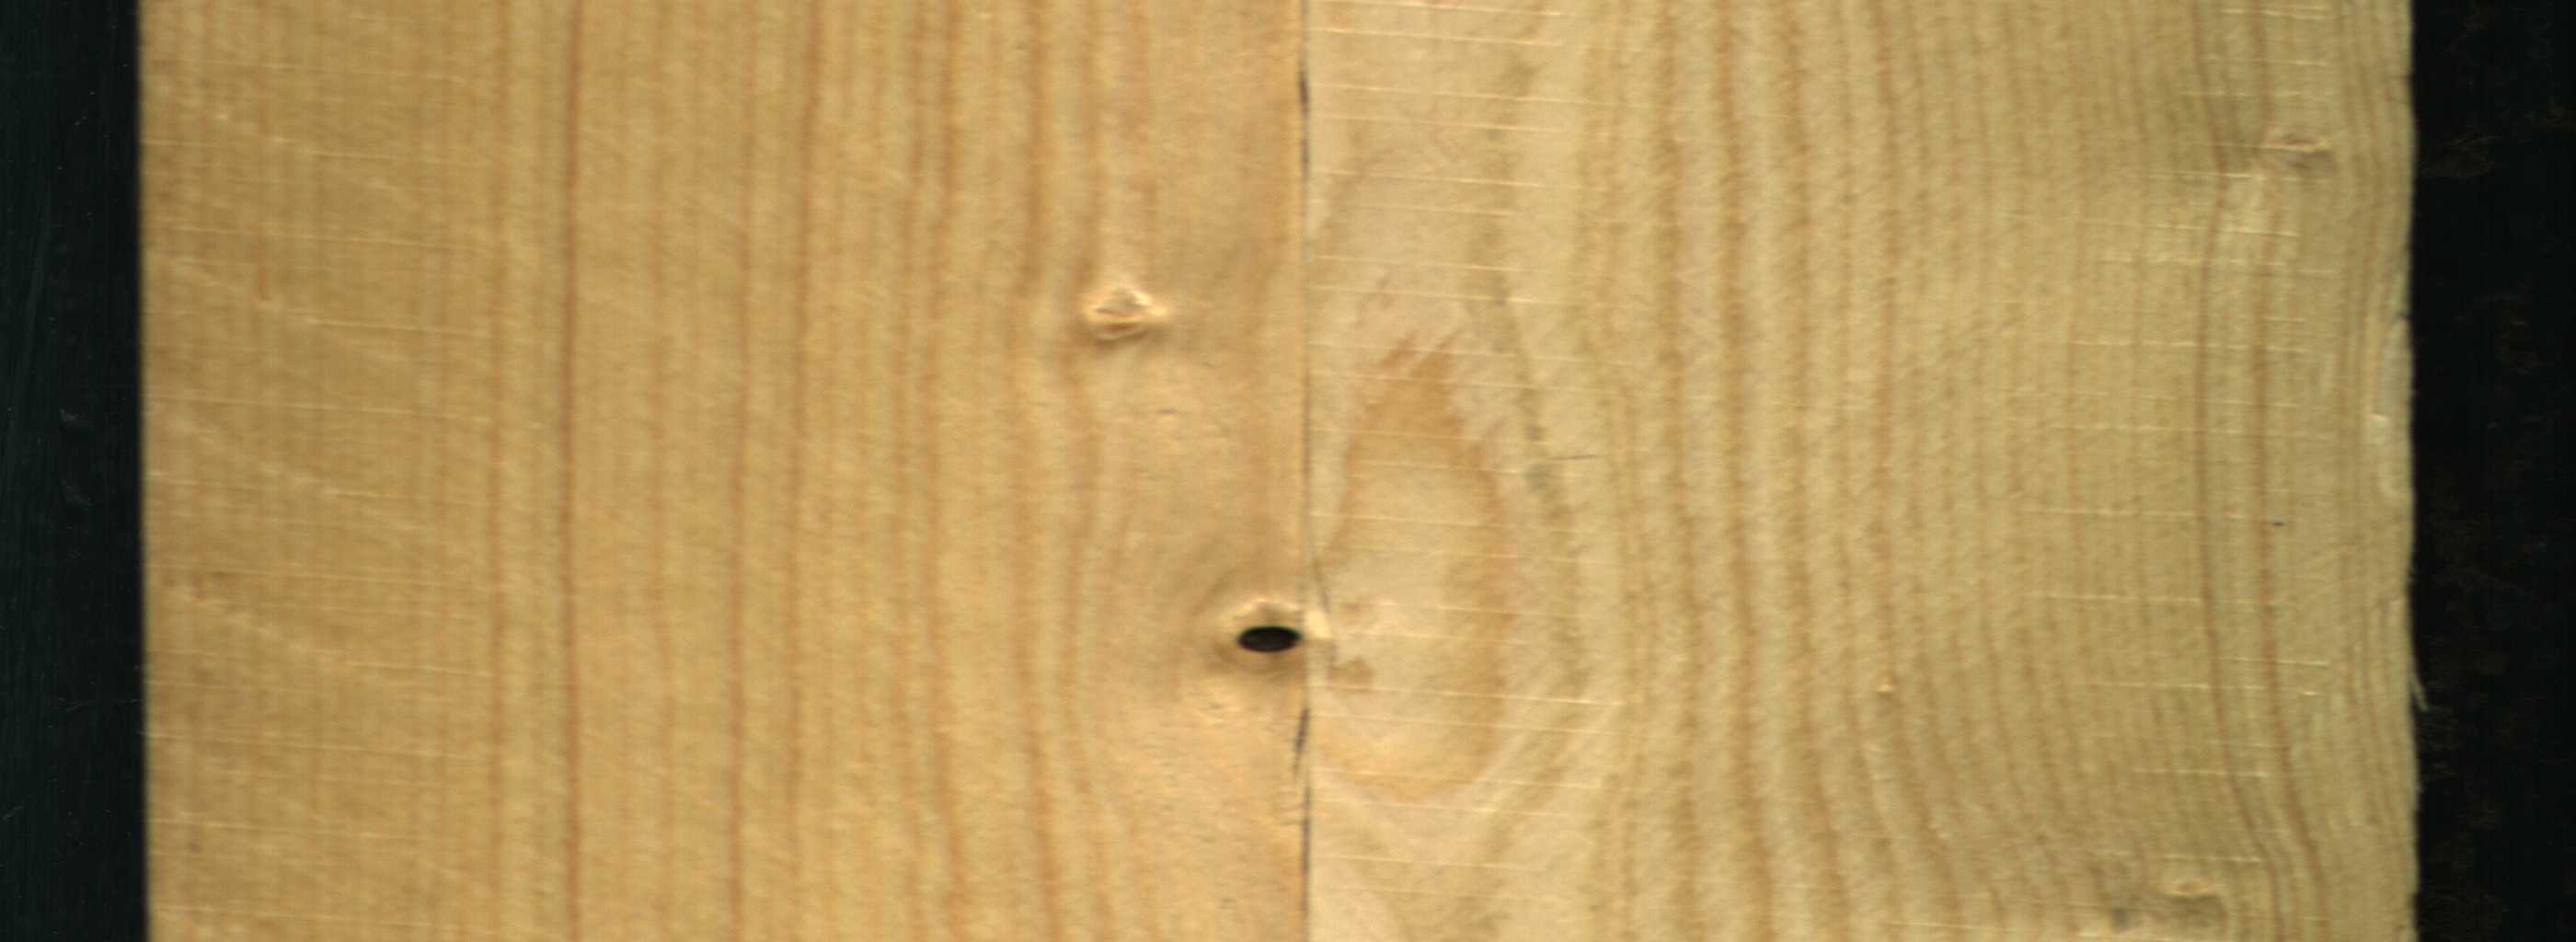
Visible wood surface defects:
Crack
Dead_Knot